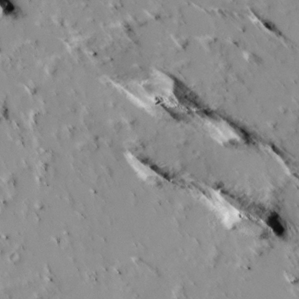
Label: non_frost